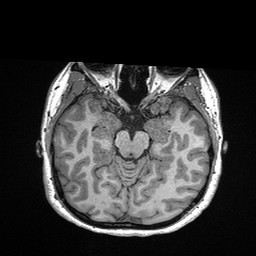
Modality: T1w
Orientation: coronal
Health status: healthy
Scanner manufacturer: siemens
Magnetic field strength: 3 T
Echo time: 0.00298 s